Interaction volume radius: 5 \u00c5
Interaction volume height: 20 \u00c5
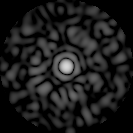
Disorder parameter: 0.8389